Field crop: tomato
Growth stage: 1
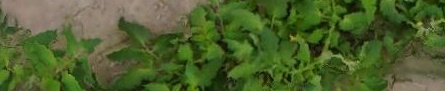
Species: tomato